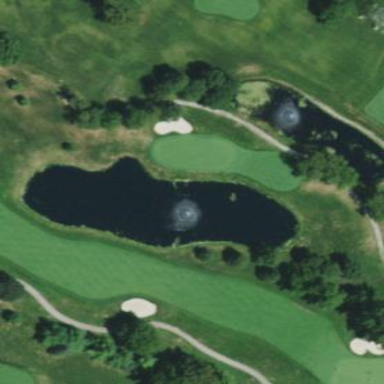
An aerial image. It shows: Water hazard on golf course.